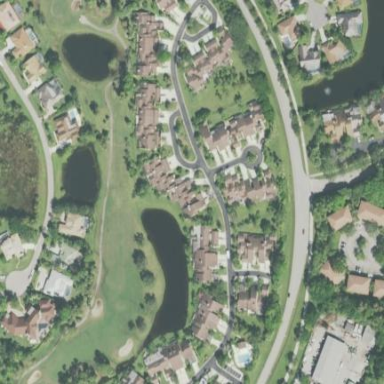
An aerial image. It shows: The outer area of golf course.